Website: crate-barrel
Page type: payment
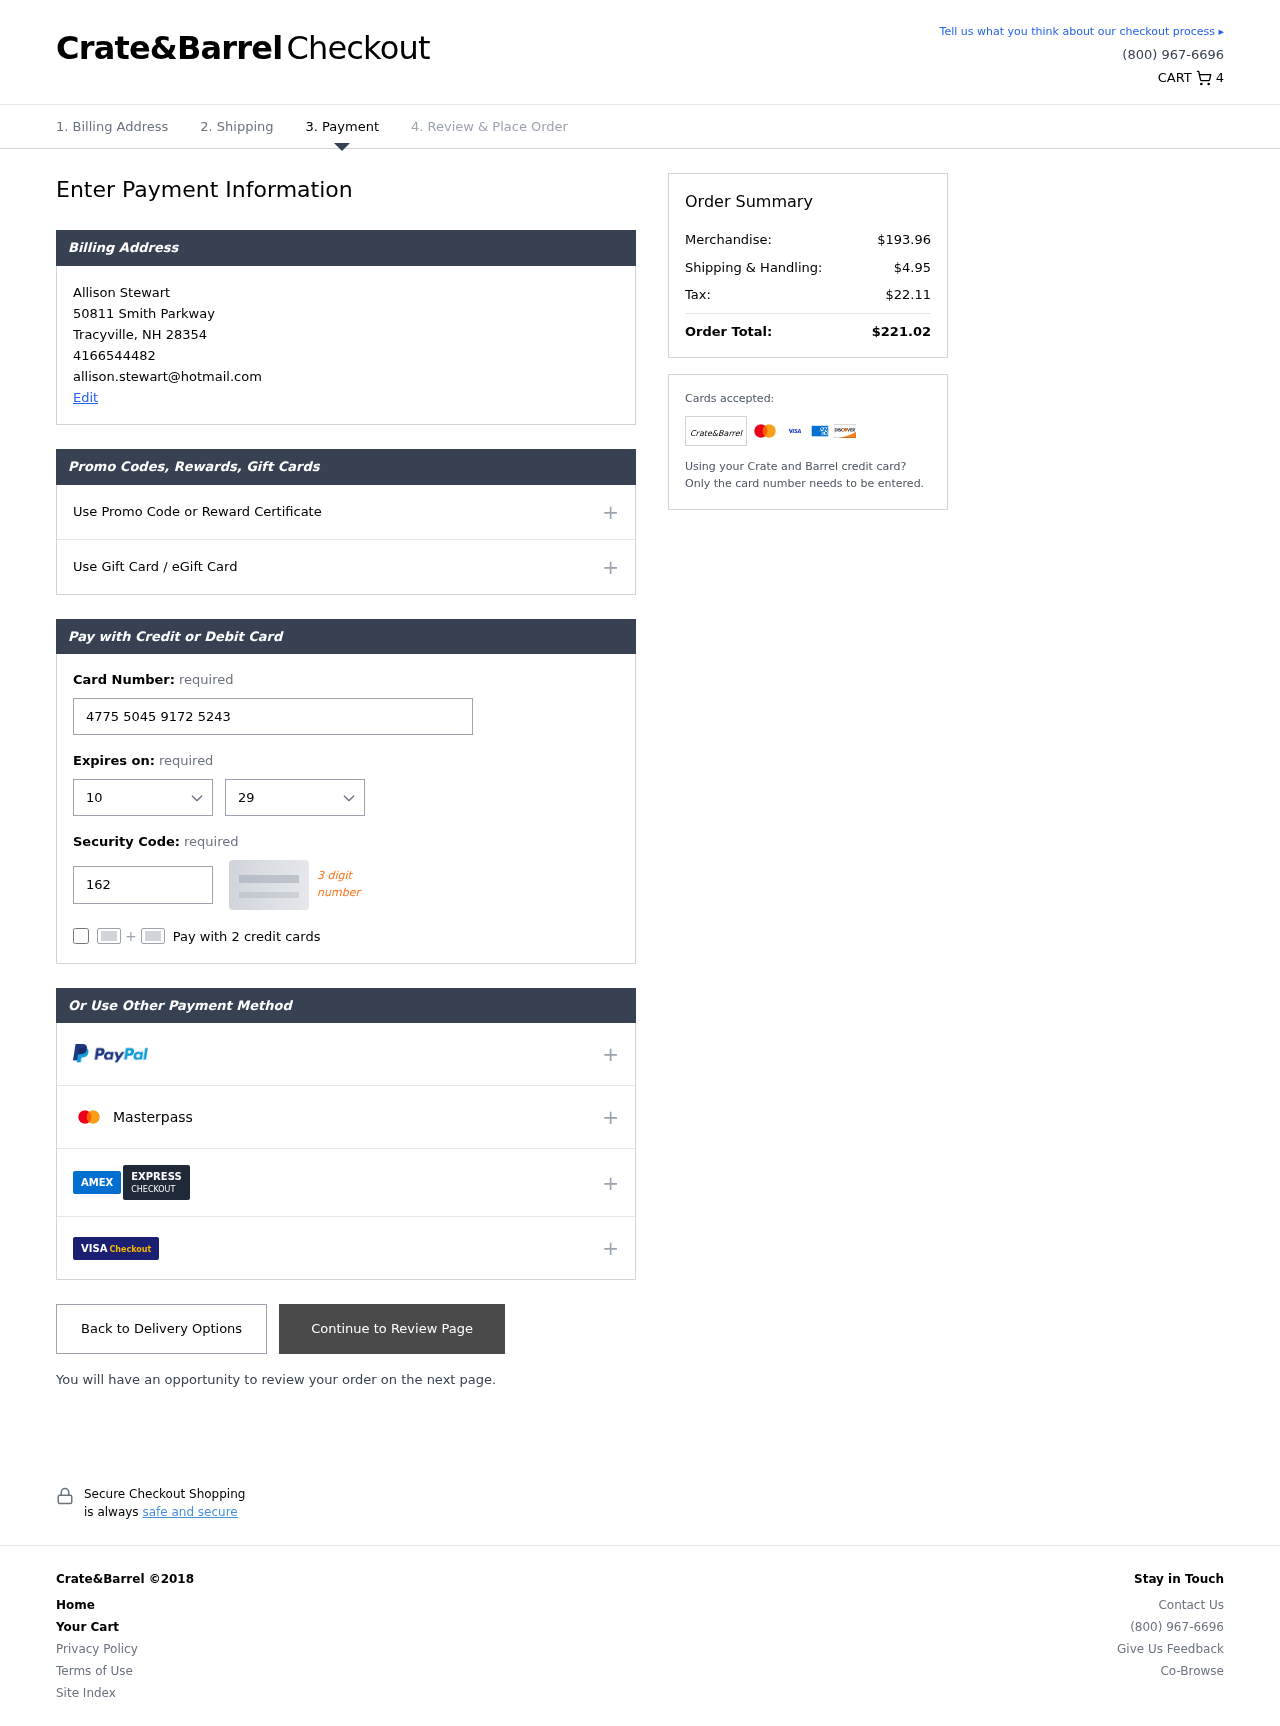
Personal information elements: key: PII_CARD_CVV
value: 162
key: PII_CARD_EXPIRY_MONTH
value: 10
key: PII_CARD_EXPIRY_YEAR
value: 29
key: PII_CARD_NUMBER
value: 4775 5045 9172 5243
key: PII_CITY
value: Tracyville
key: PII_EMAIL
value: allison.stewart@hotmail.com
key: PII_FULLNAME
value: Allison Stewart
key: PII_PHONE
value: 4166544482
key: PII_POSTCODE
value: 28354
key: PII_STATE_ABBR
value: NH
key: PII_STREET
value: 50811 Smith Parkway
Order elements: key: ORDER_NUM_ITEMS
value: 4
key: ORDER_SUBTOTAL
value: $193.96
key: ORDER_SHIPPING_COST
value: $4.95
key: ORDER_TAX
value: $22.11
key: ORDER_TOTAL
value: $221.02